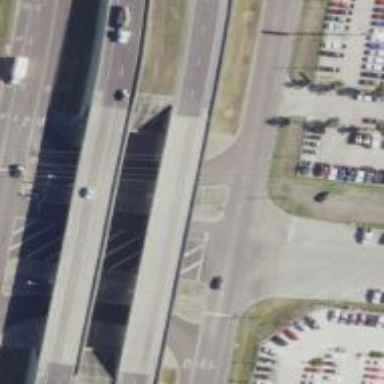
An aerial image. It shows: Secondary link road with turnaround junction.